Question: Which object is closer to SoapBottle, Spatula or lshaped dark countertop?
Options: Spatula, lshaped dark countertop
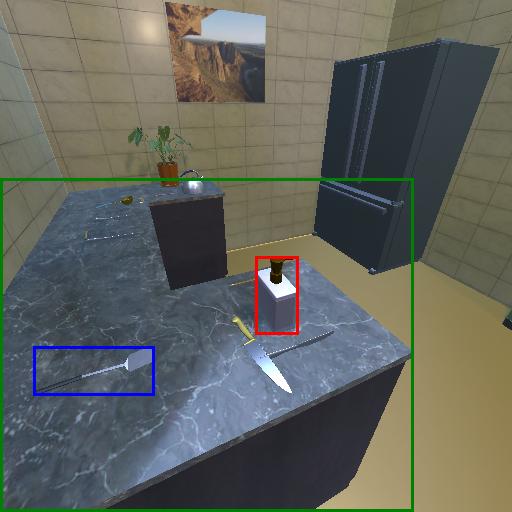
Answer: Spatula